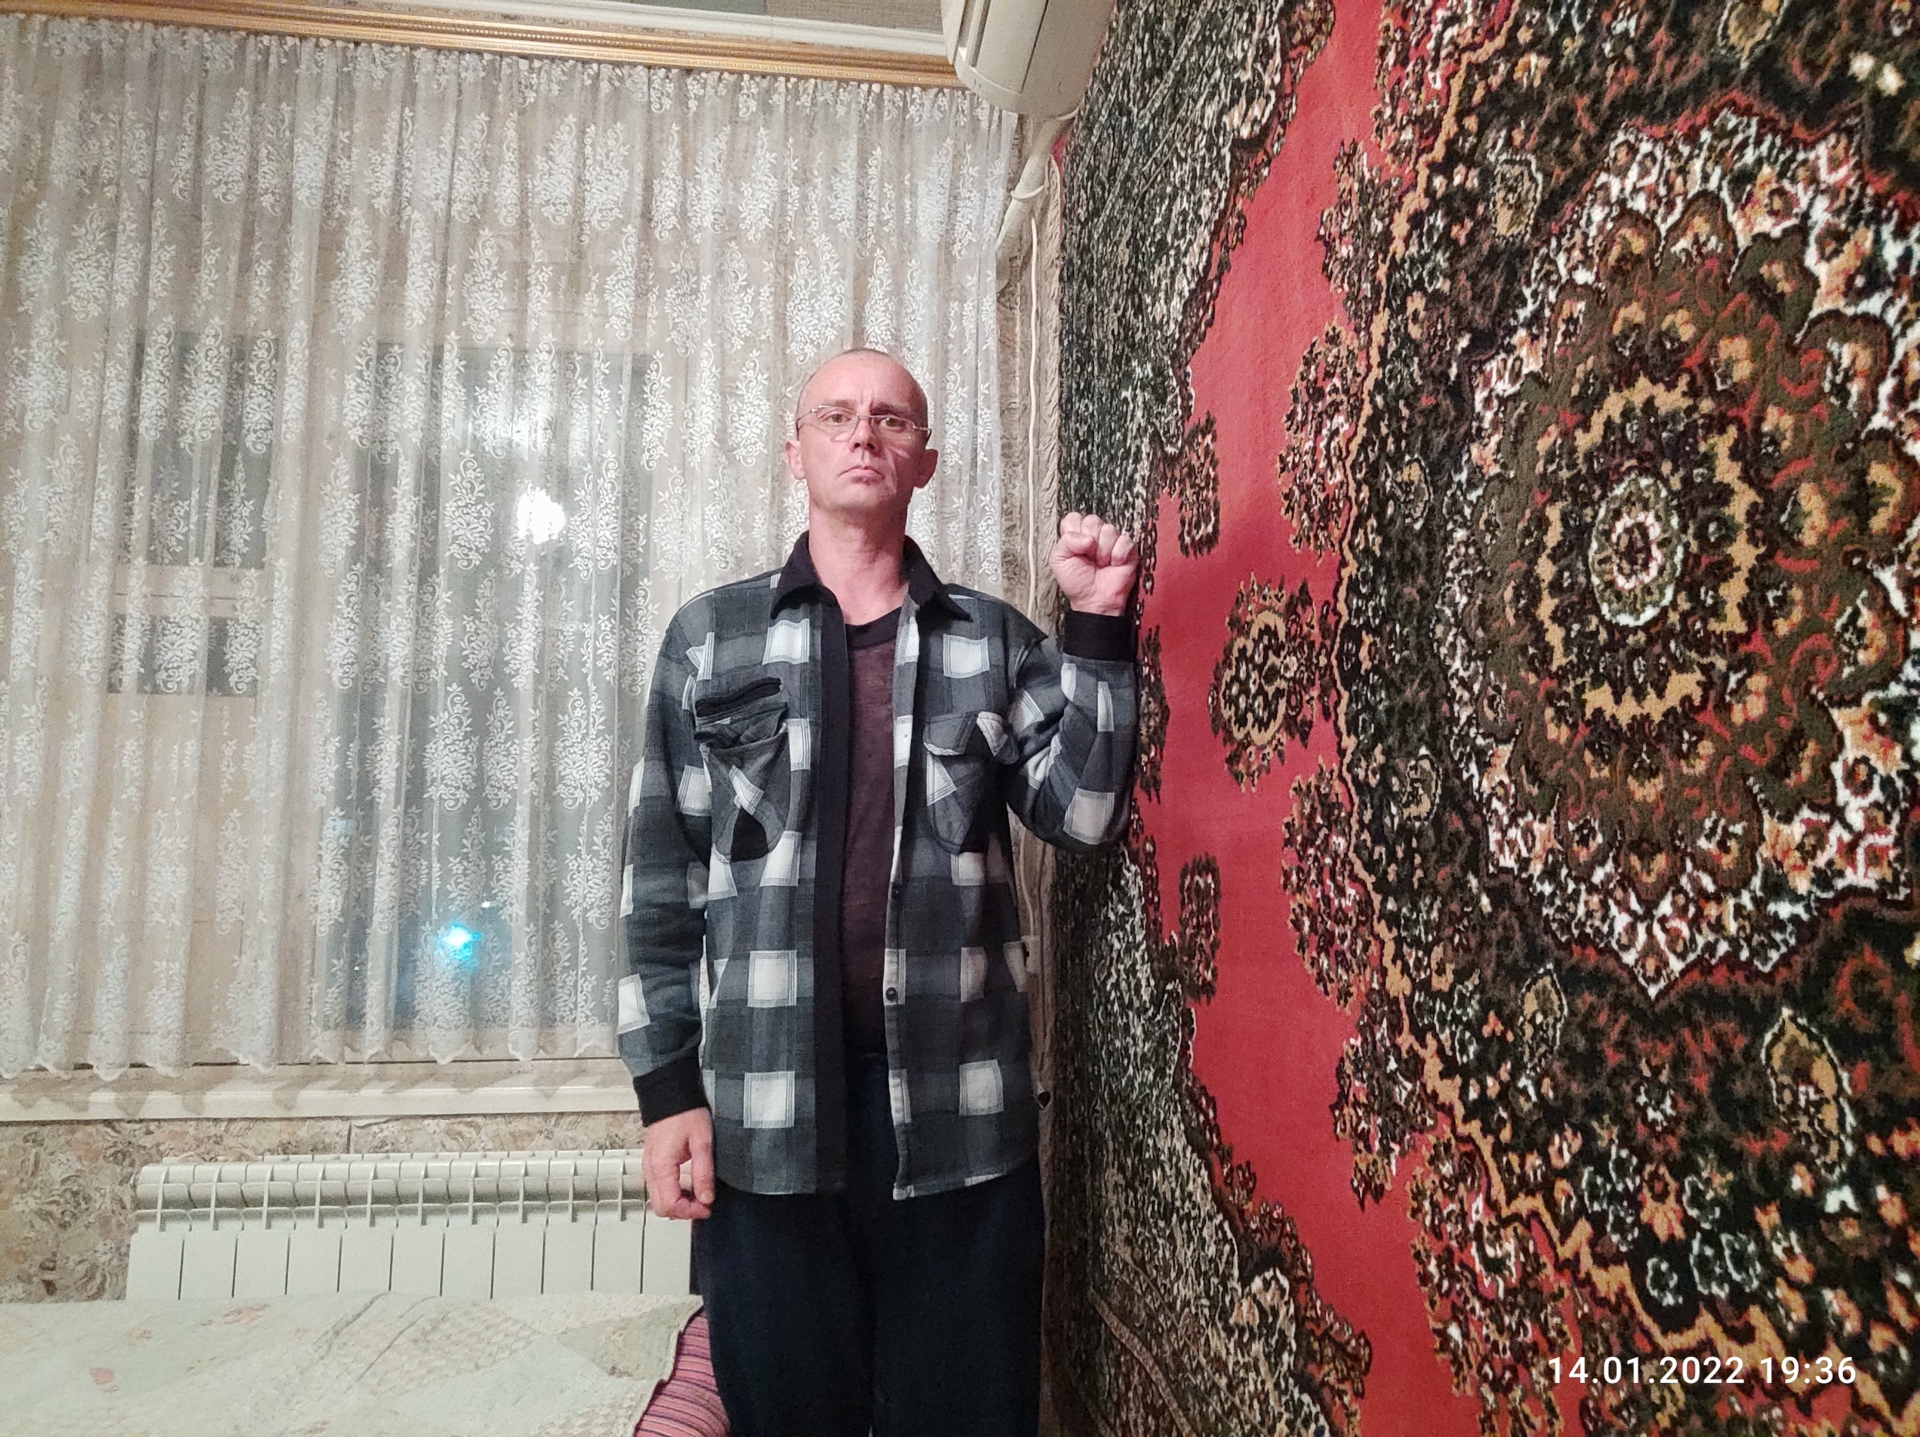
Label: clear